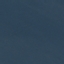
Land use / land cover: SeaLake